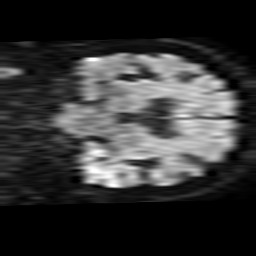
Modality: TRACE
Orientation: coronal
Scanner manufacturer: philips
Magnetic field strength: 3 T
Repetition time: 3.79 s
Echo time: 0.06073 s